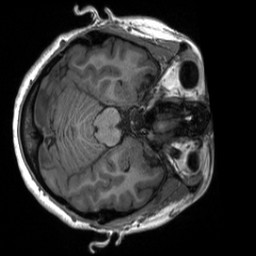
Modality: T1w
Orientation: axial
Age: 26
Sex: female
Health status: healthy
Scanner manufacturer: siemens
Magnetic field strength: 3 T
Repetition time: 2 s
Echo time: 0.00232 s